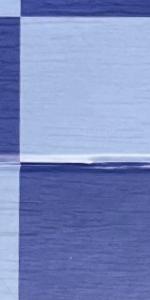
Label: Empty